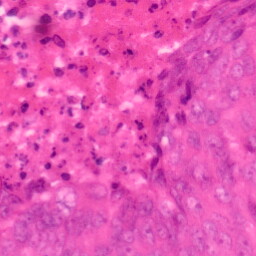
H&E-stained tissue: Colon